Aerial crown-view tile of a tropical tree (Barro Colorado Island, Panama), acquired 20250124:
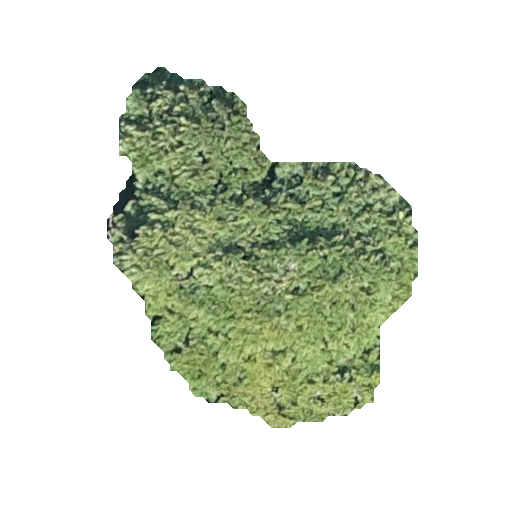
Species: Jacaranda copaia
GBIF accepted scientific name: Jacaranda copaia
Crown area: 108.752 m²